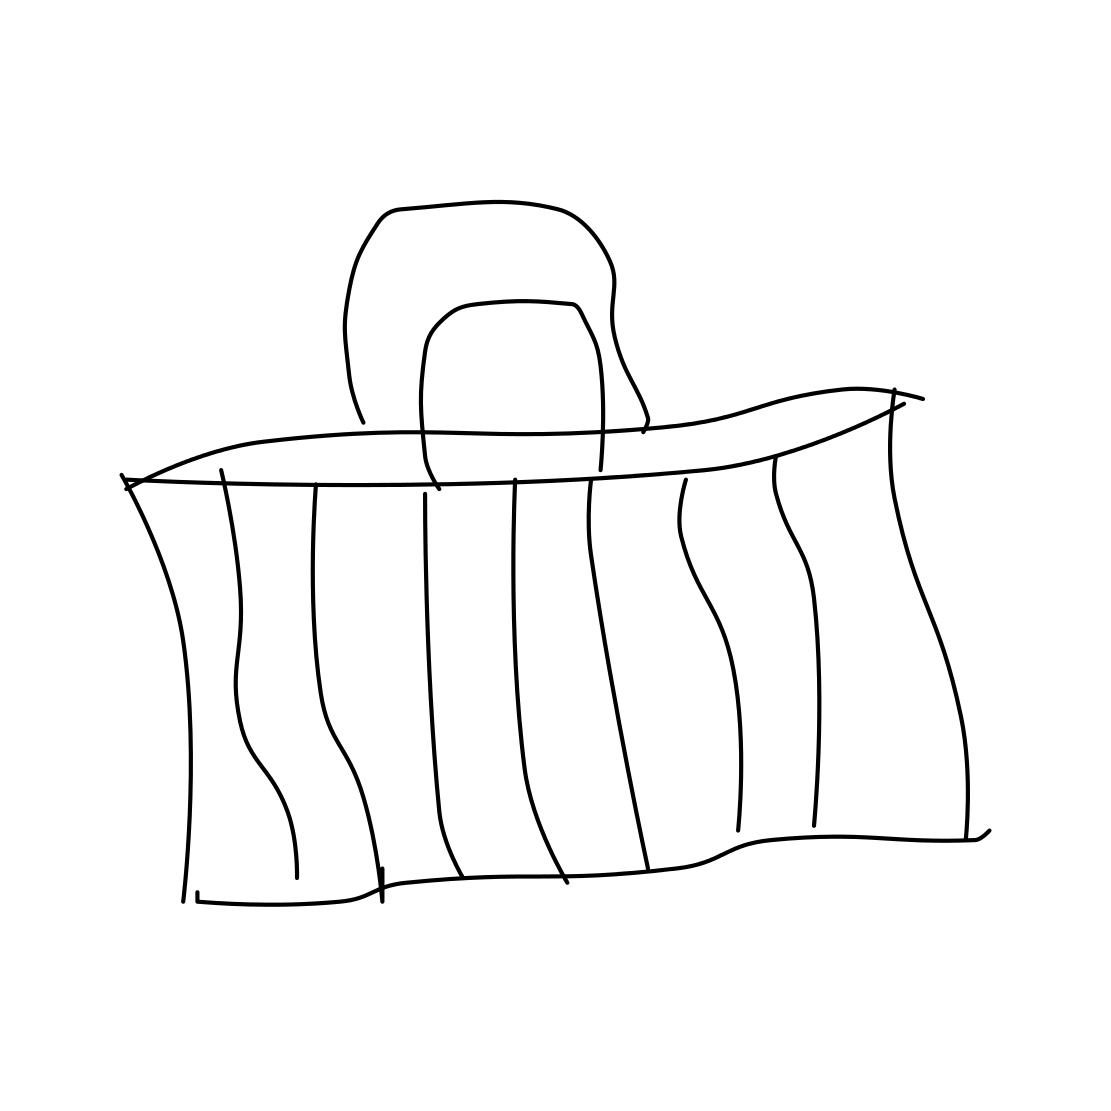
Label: basket